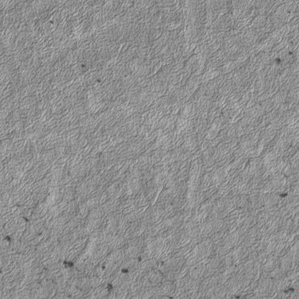
Label: frost